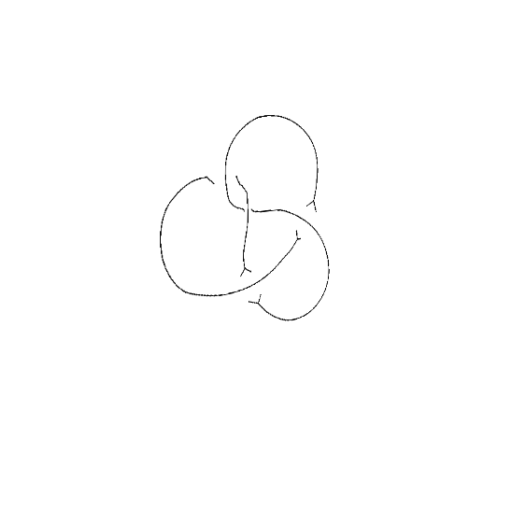
Crossing number: 4